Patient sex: M
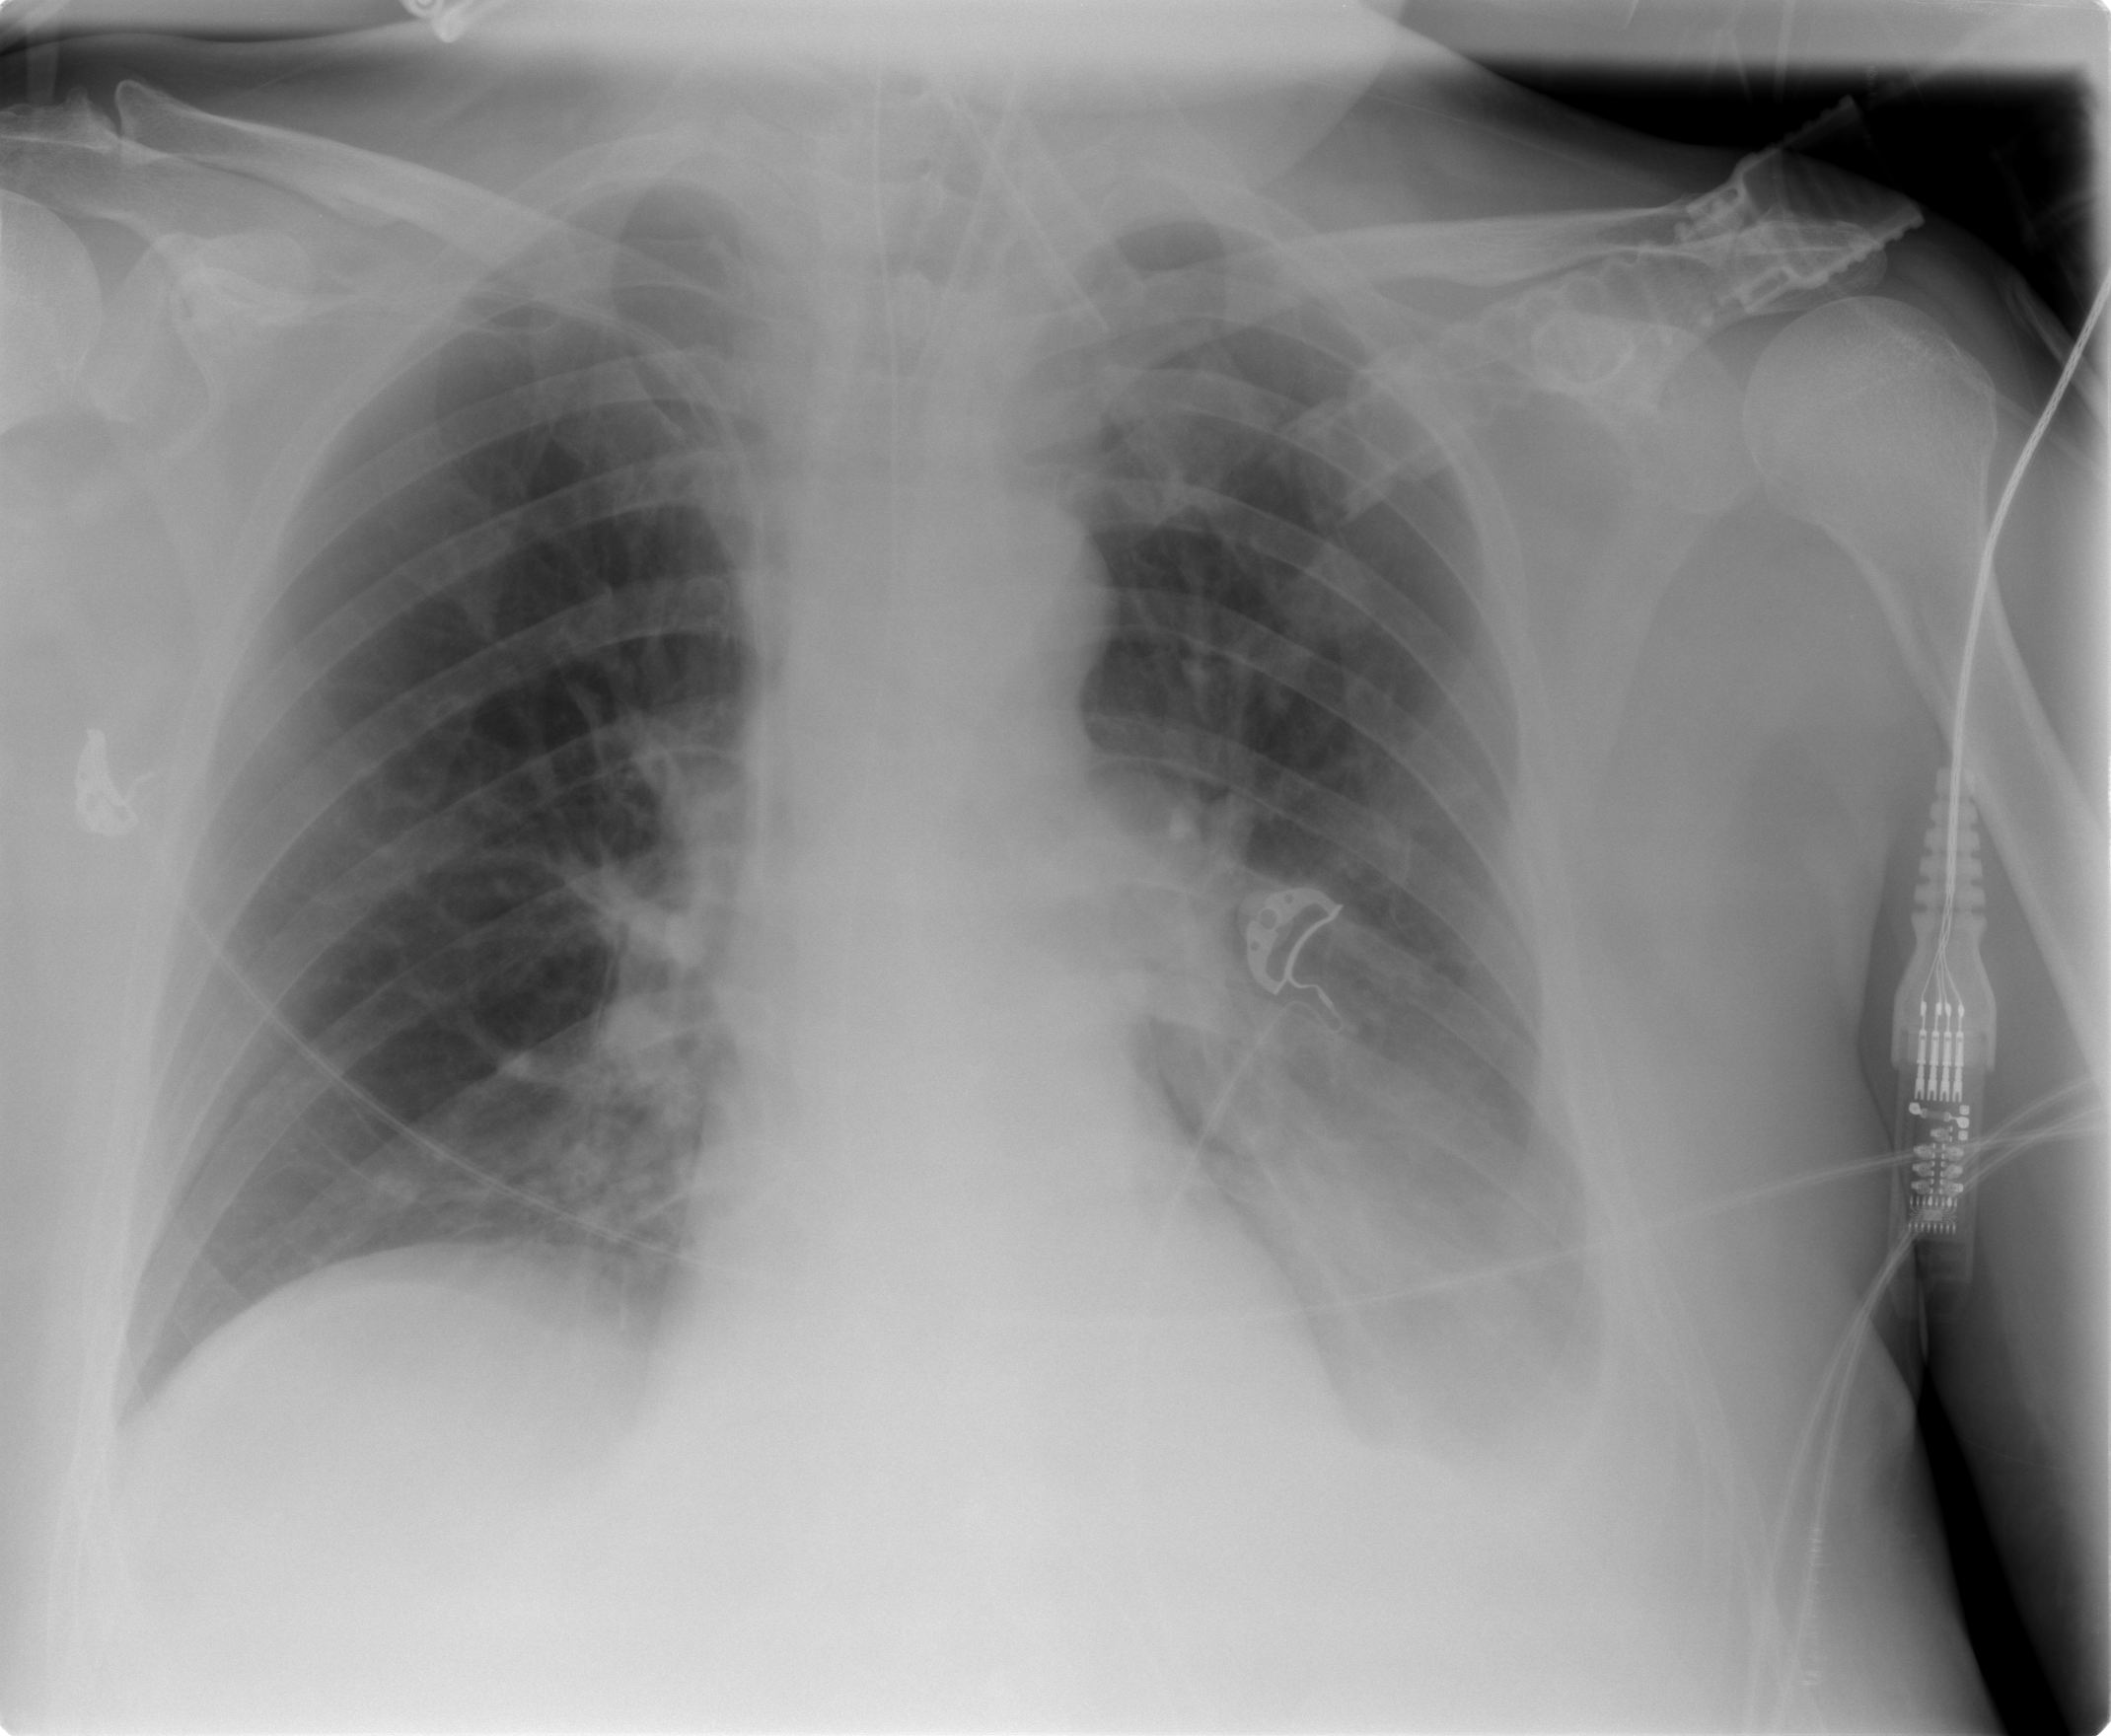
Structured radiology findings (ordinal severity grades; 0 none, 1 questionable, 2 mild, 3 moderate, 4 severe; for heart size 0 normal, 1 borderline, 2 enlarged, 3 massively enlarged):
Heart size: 0
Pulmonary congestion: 0
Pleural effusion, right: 0
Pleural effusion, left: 3
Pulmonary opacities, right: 0
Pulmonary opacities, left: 0
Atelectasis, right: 0
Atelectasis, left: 2